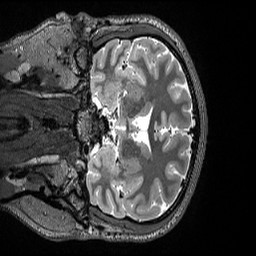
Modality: T2w
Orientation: coronal
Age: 28
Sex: male
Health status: ill
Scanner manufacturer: siemens
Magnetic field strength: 3 T
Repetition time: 3.2 s
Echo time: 0.563 s